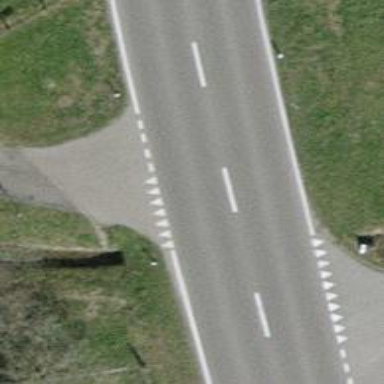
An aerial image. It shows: Road with "give way" sign.